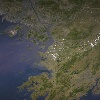
Label: land